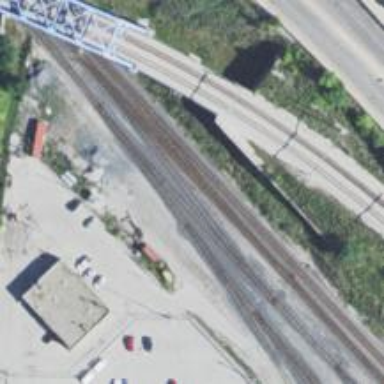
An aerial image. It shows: Railway yard in service.